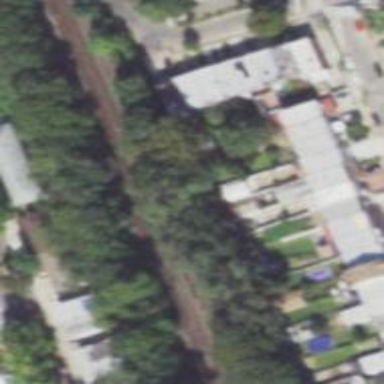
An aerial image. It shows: Electrified rail spur.